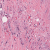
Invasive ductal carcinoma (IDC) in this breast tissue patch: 1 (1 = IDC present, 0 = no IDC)